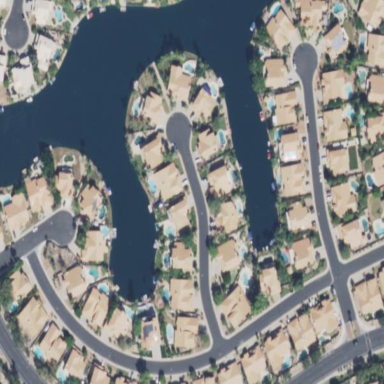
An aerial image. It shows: Residential area consisting of single-family homes.